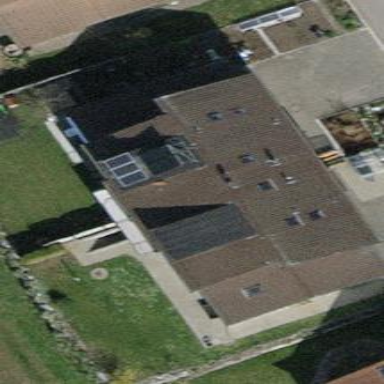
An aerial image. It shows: Terrace building.